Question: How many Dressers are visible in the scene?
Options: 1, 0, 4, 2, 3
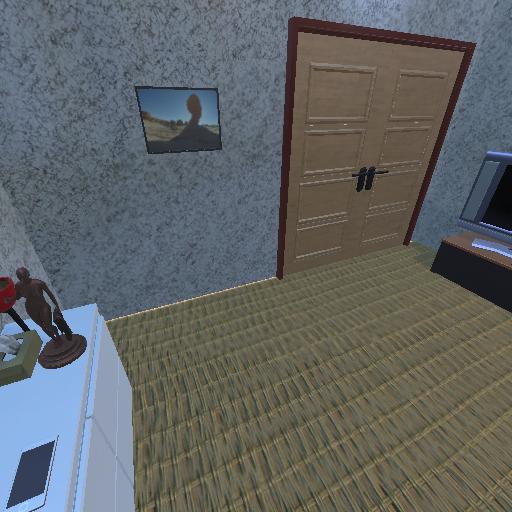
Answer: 1